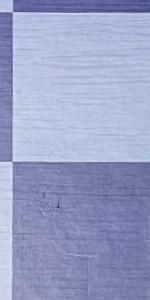
Label: Empty